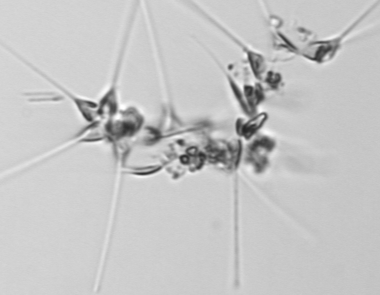
Label: Asterionellopsis_glacialis